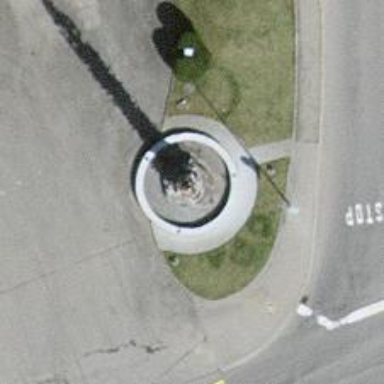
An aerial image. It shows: Fountain.